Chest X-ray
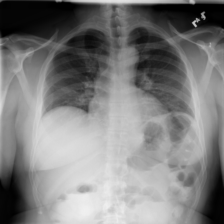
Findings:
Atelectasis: negative
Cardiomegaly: negative
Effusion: negative
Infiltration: negative
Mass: negative
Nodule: negative
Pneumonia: negative
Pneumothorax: negative
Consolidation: positive
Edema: negative
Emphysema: negative
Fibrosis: negative
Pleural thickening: negative
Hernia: negative